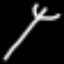
Label: fork